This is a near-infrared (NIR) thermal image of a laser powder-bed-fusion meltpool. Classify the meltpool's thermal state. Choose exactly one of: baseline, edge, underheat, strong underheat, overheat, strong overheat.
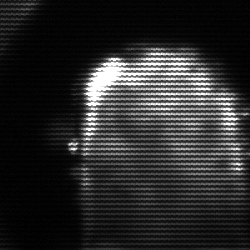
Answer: baseline